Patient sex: M
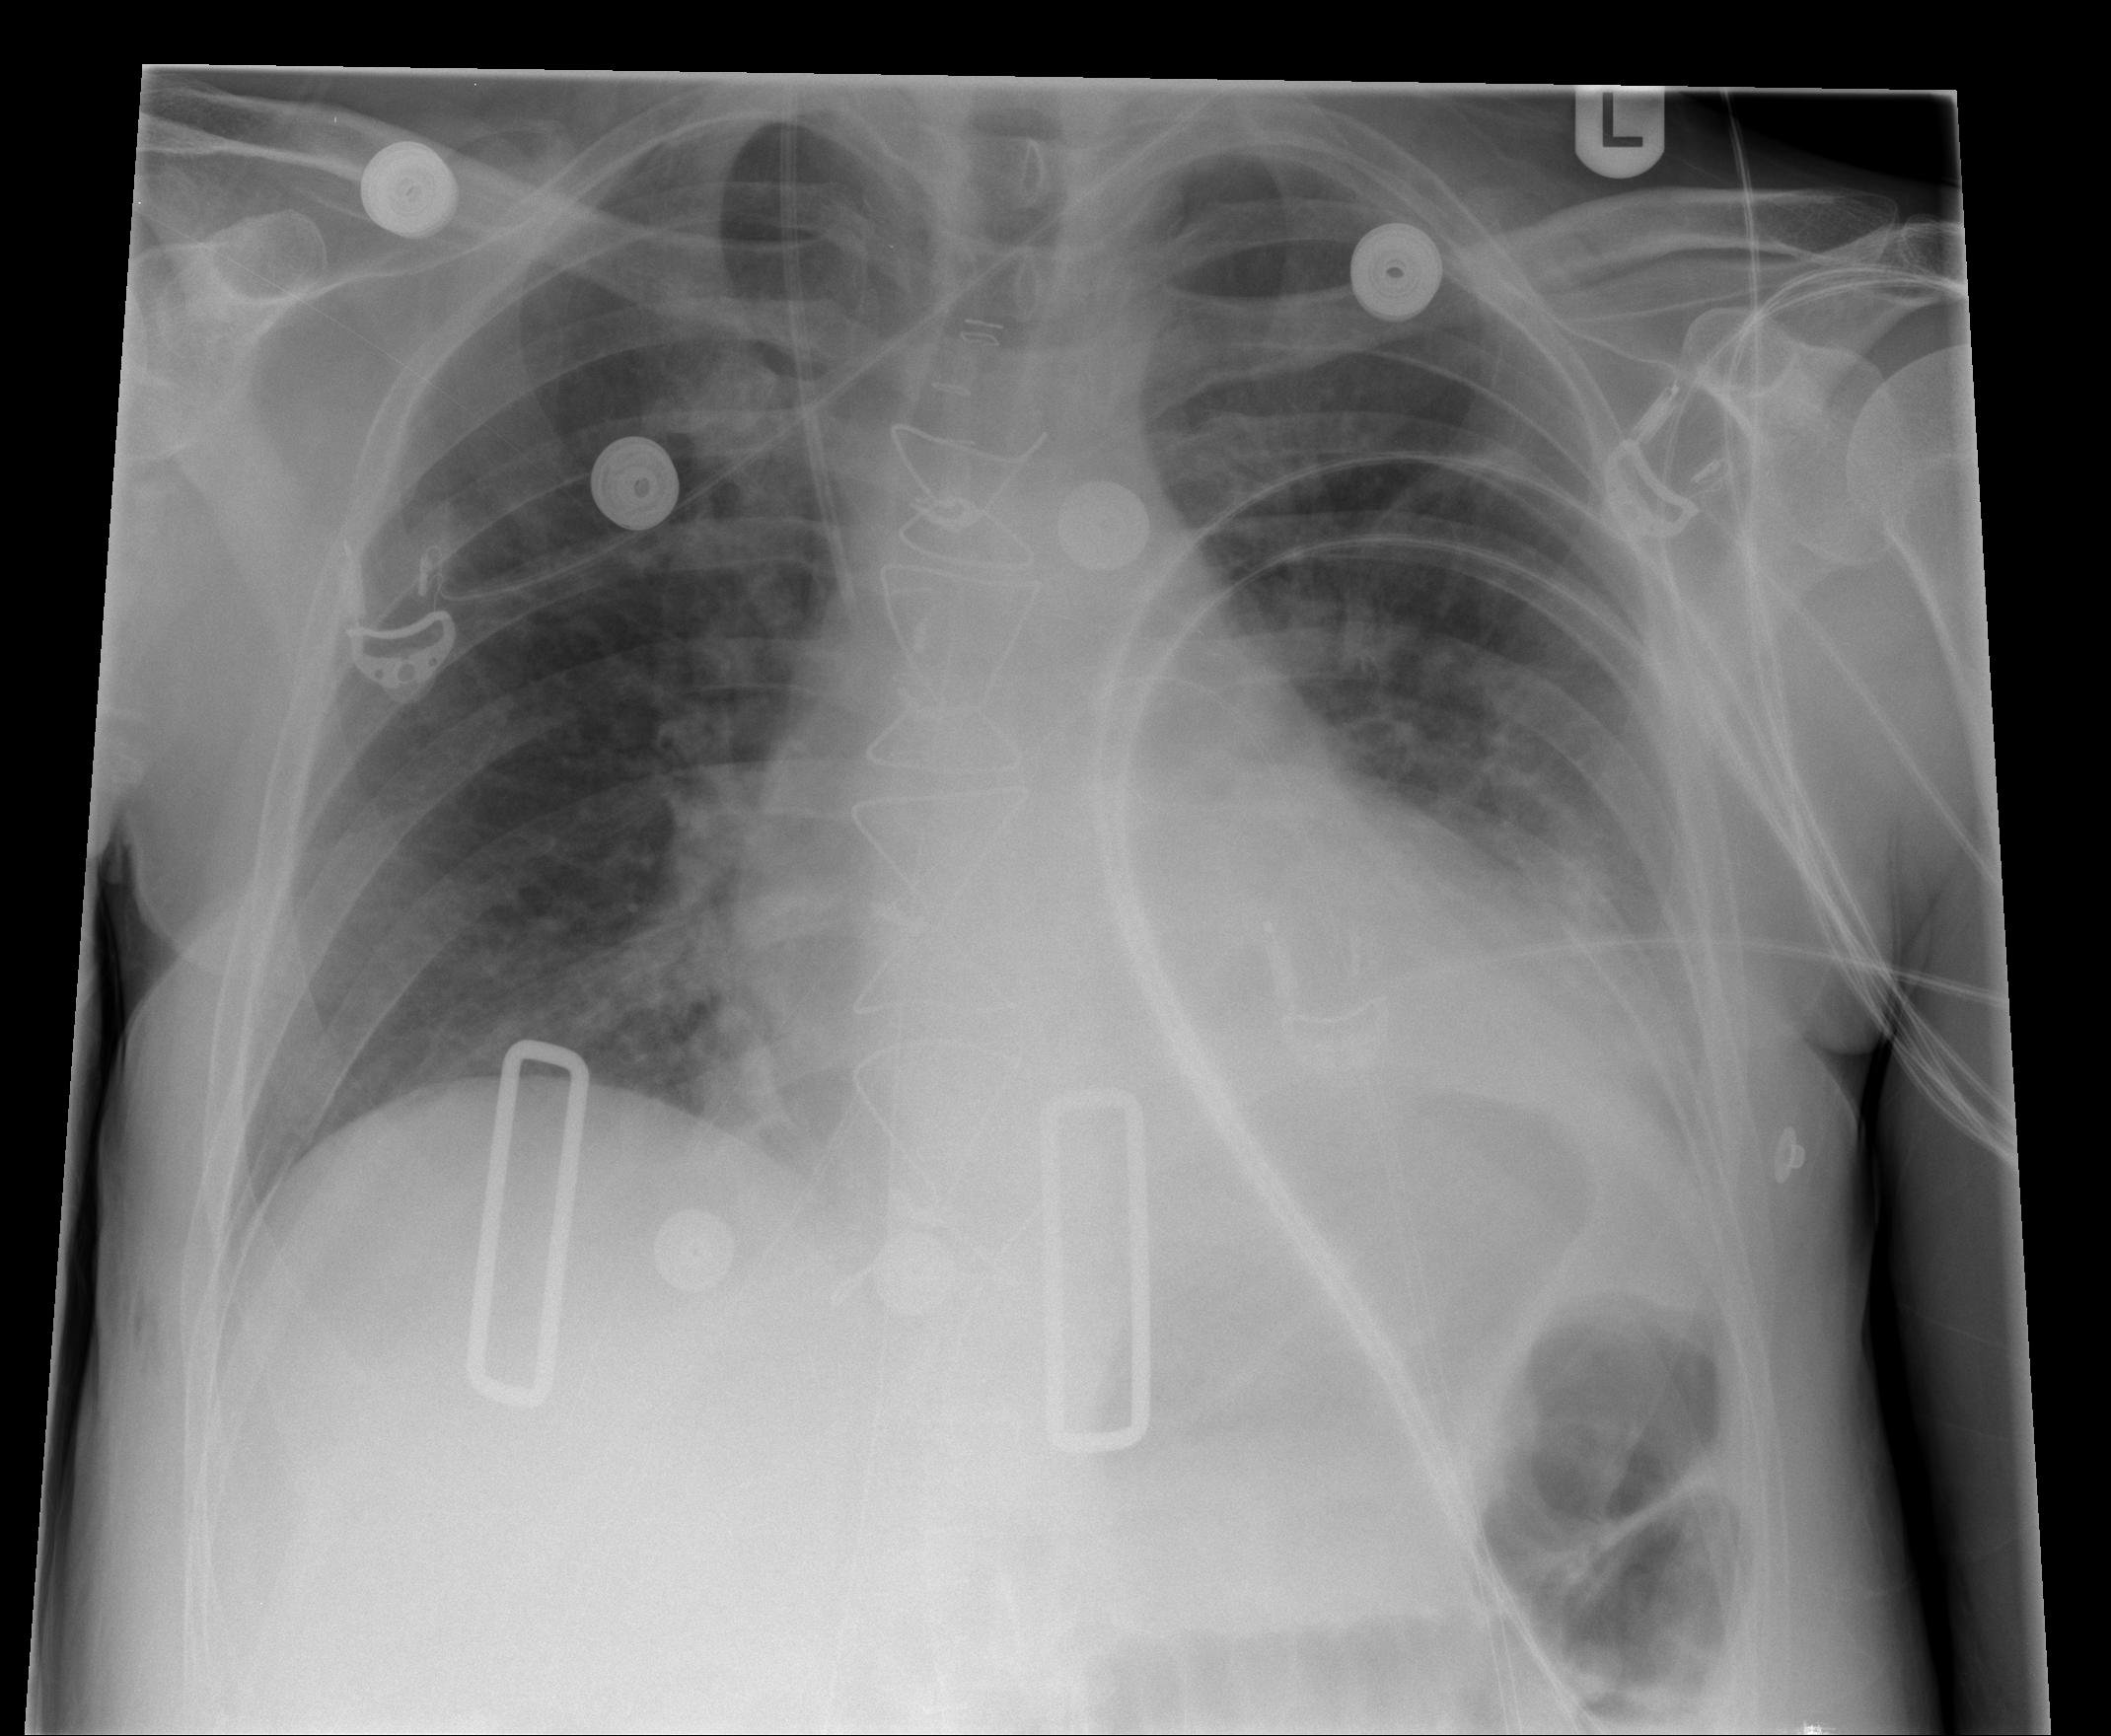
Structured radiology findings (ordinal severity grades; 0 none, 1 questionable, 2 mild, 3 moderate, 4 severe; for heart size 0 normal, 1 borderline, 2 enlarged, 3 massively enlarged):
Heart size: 2
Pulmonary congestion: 2
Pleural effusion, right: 0
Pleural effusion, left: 2
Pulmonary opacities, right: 0
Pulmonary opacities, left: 0
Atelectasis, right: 0
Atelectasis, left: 2